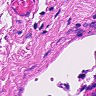
Metastatic tissue present: no